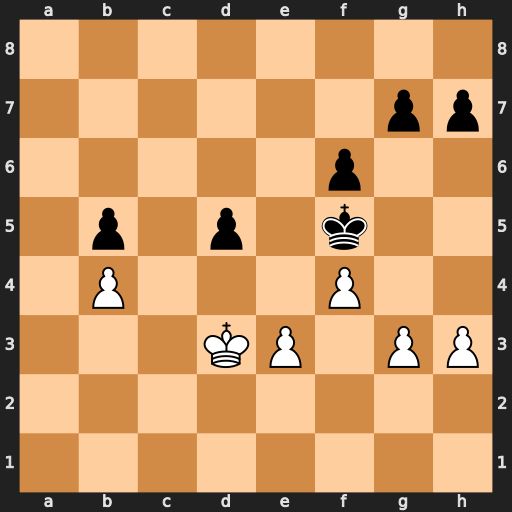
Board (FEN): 8/6pp/5p2/1p1p1k2/1P3P2/3KP1PP/8/8
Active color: w
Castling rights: -
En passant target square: -
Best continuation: Kd4 Ke6 Kc5